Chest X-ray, PA view. Patient: 60 years old, sex M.
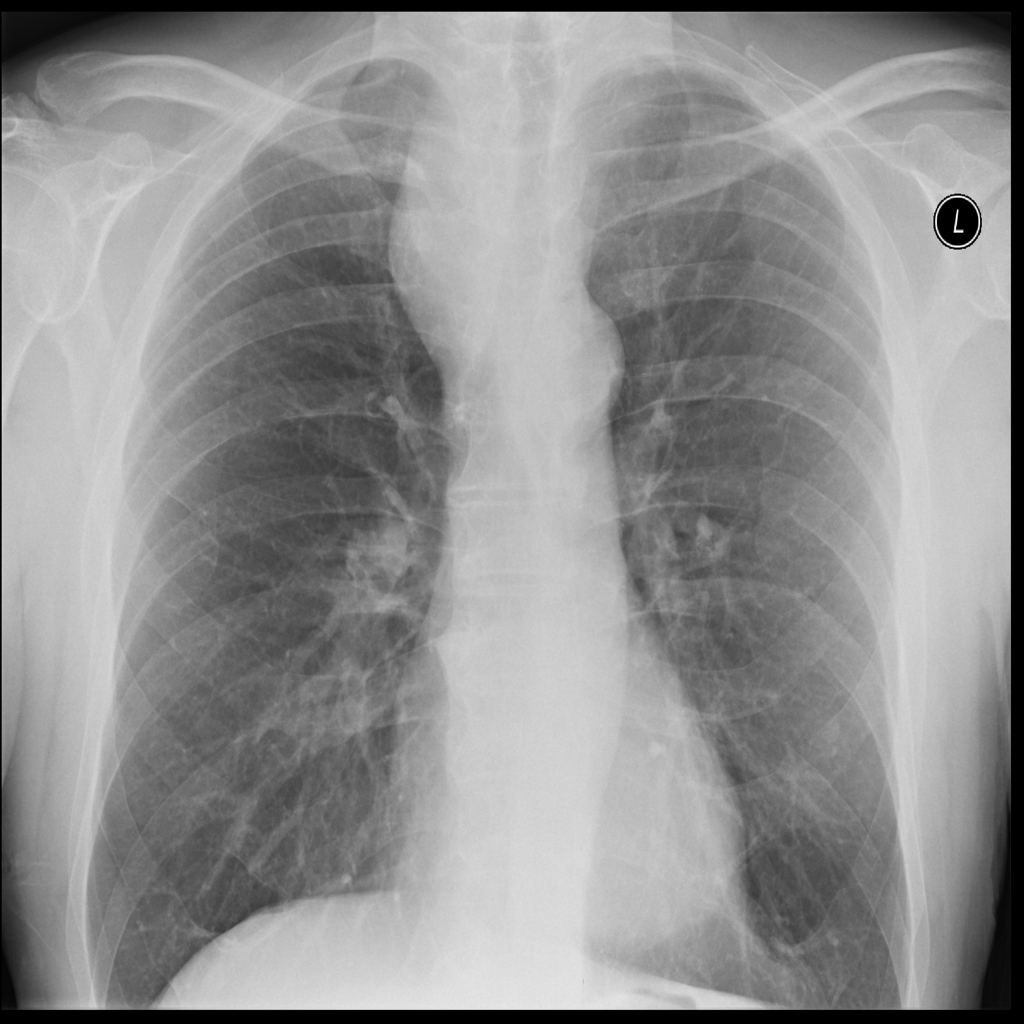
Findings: Infiltration, Mass